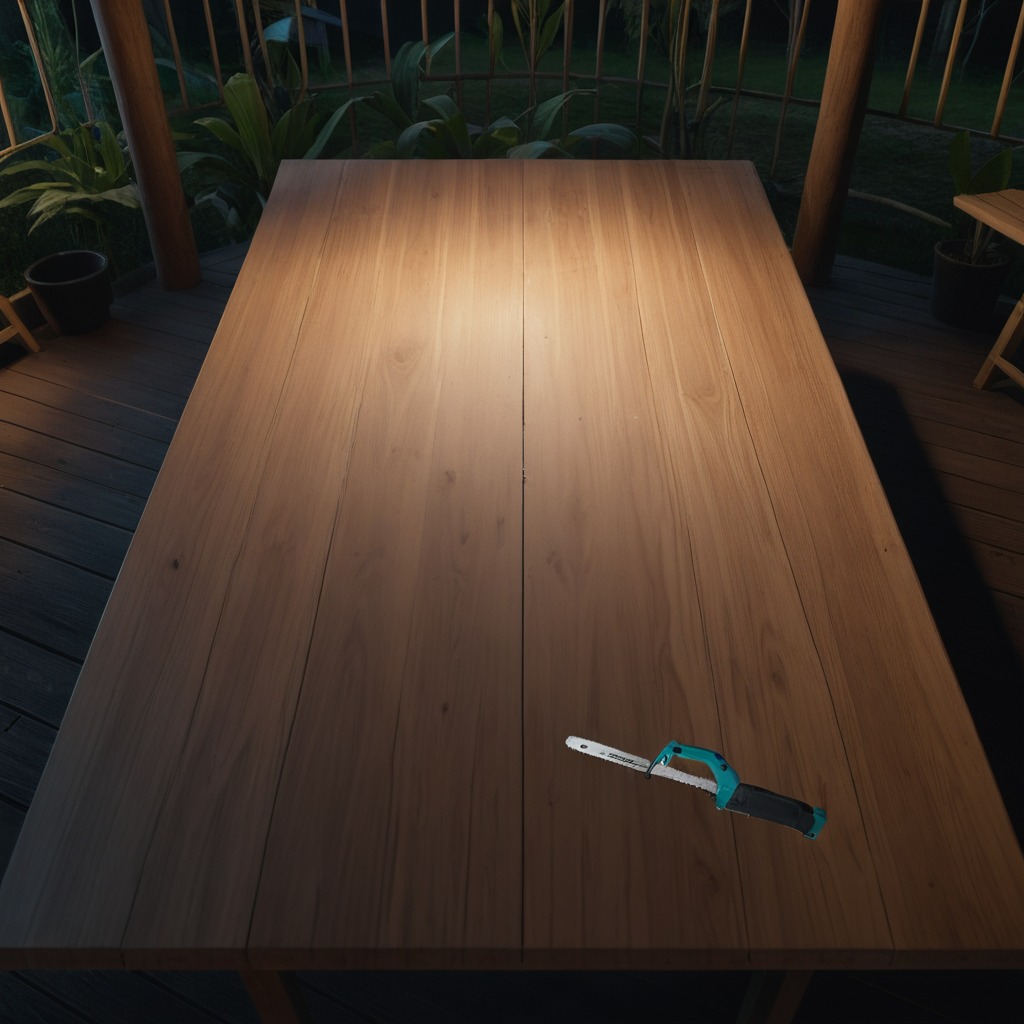
A handheld metal saw is lying on a clean wooden table inside a jungle field workshop tent at night.